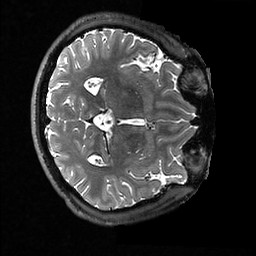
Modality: T2w
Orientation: axial
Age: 28
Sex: male
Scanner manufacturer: ge
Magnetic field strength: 3 T
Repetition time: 3.202 s
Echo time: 0.06696 s